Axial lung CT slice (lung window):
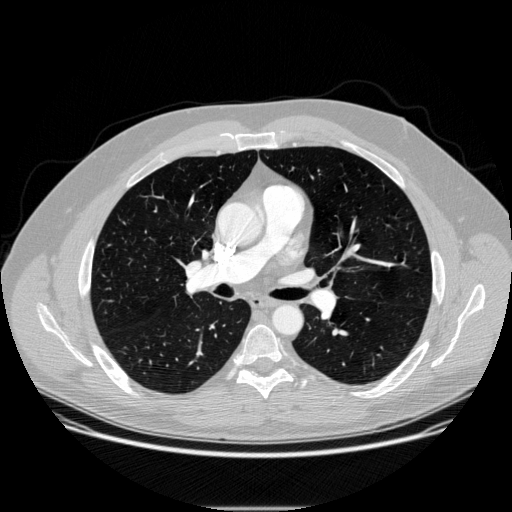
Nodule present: no